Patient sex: M
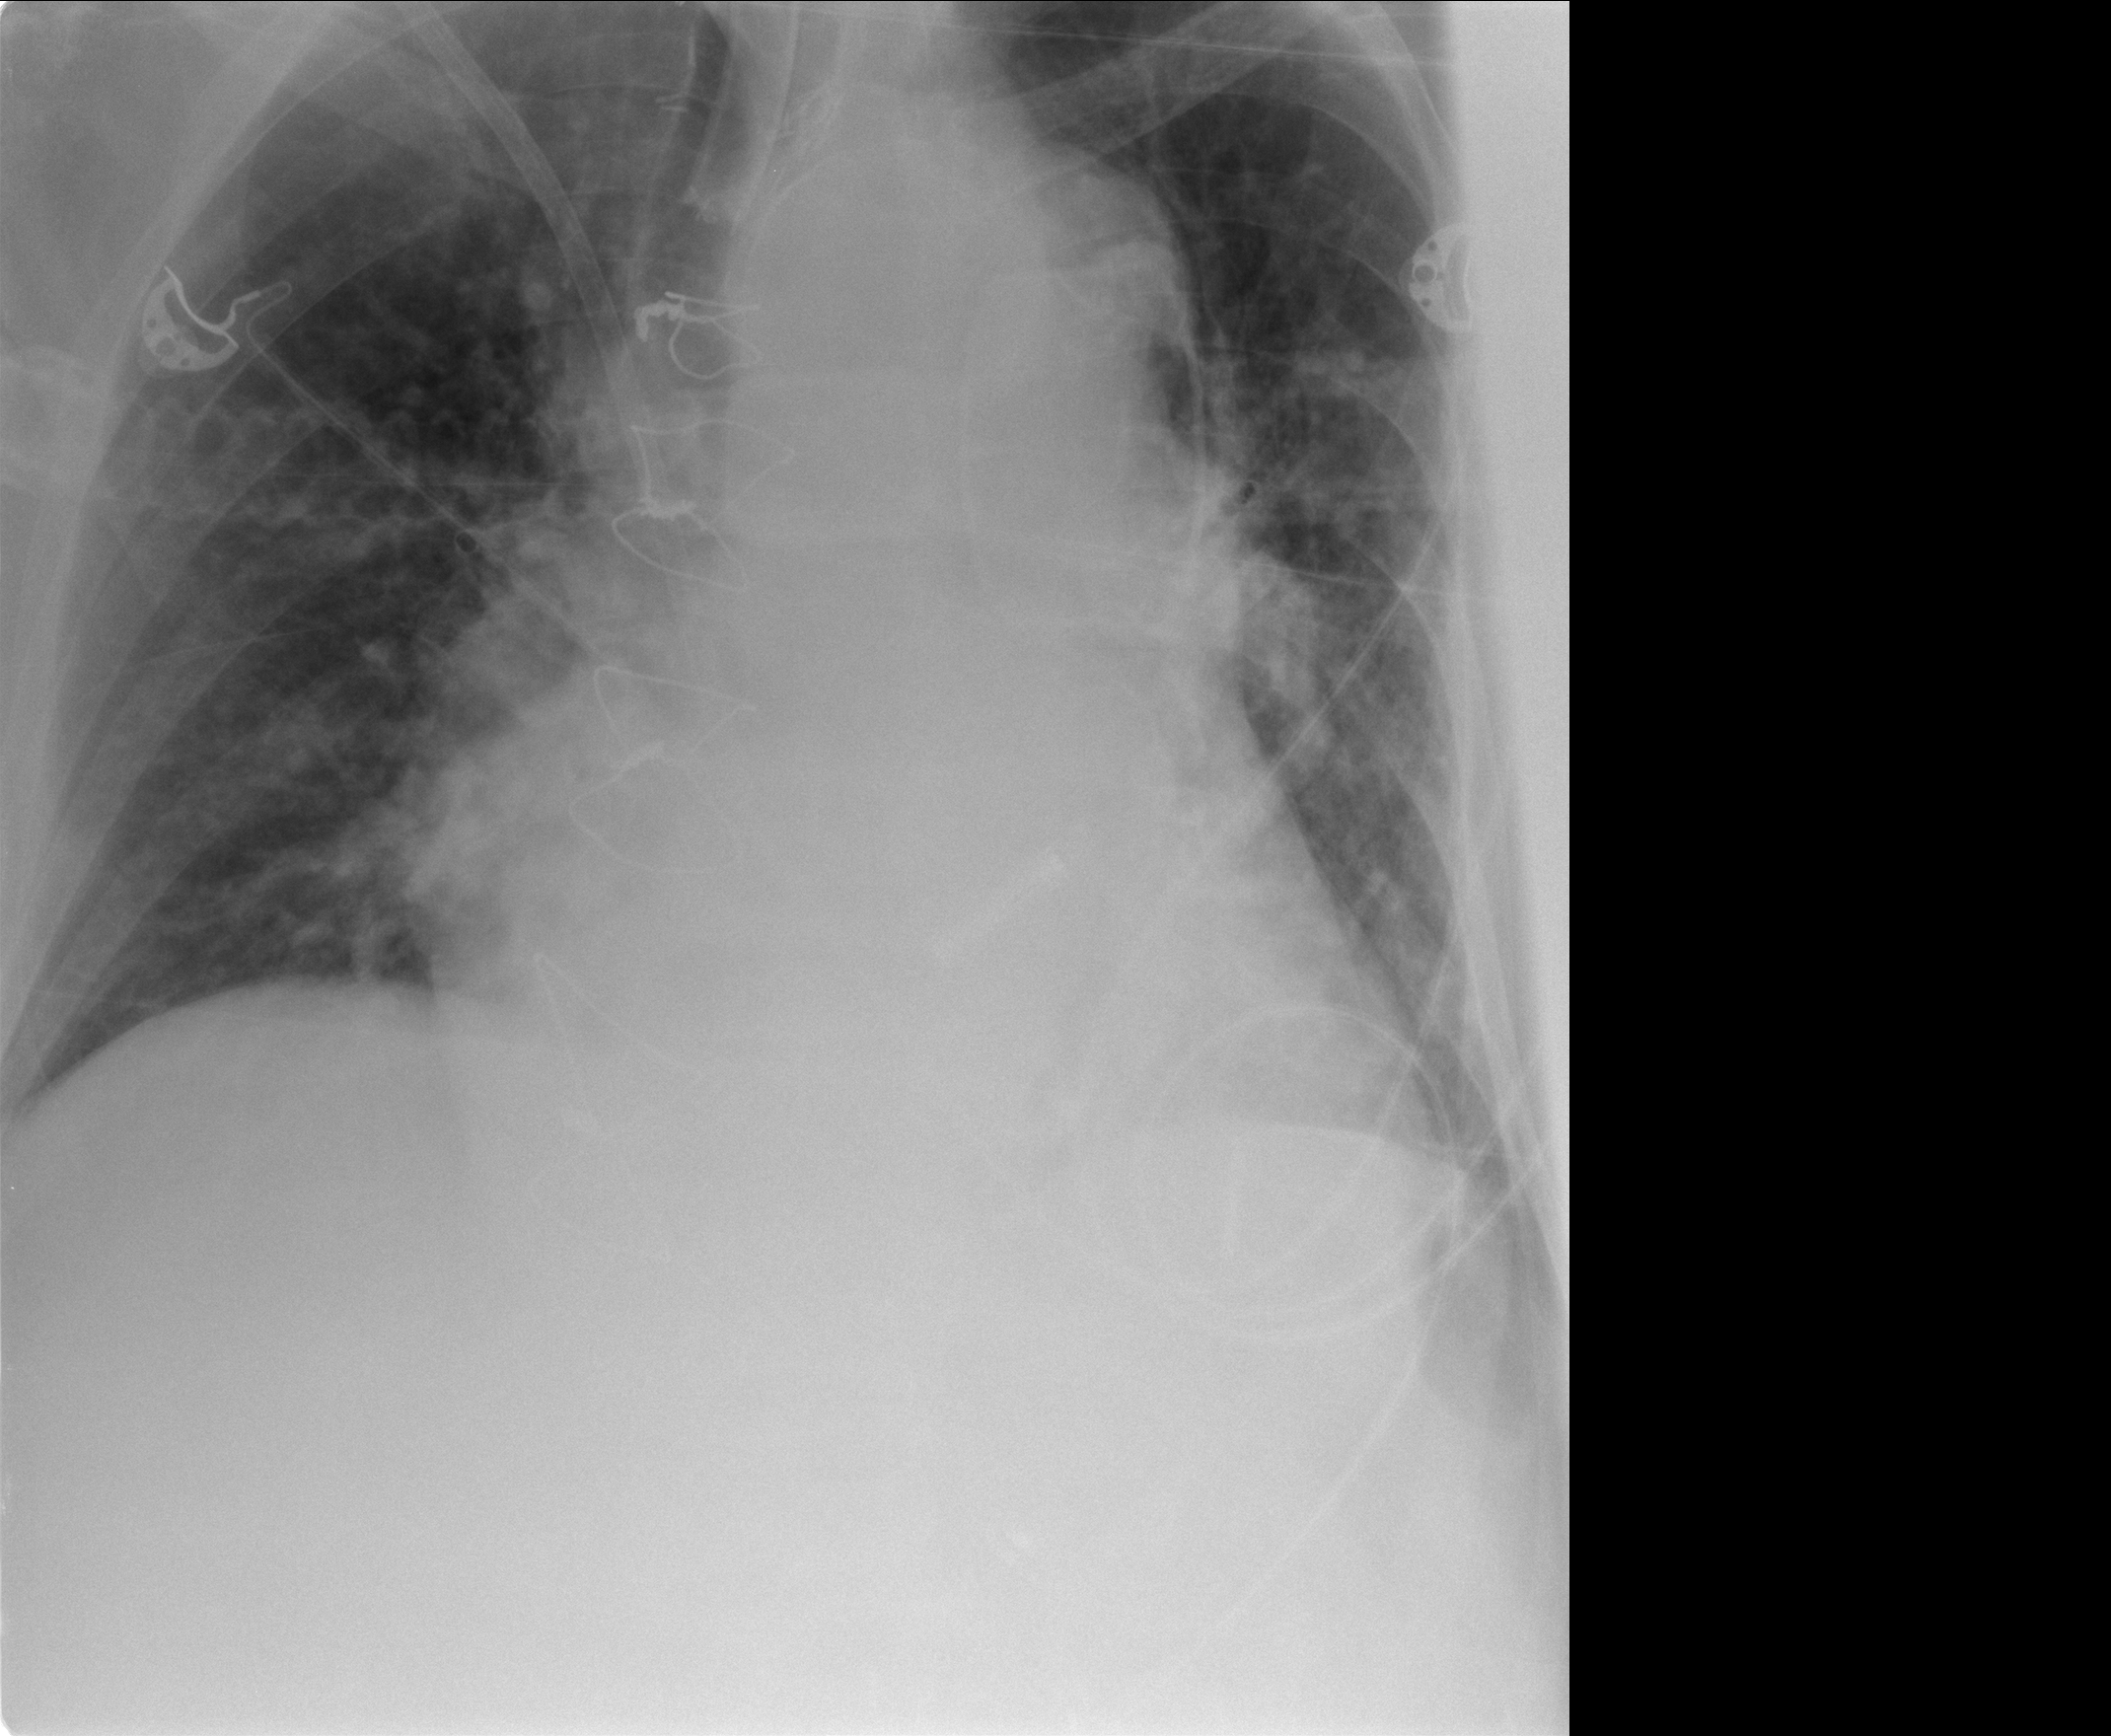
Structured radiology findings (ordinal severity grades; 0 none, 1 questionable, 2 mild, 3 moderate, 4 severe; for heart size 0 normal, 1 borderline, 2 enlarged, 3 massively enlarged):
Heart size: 2
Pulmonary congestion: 2
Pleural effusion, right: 0
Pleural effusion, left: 0
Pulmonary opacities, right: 1
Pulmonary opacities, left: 1
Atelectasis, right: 0
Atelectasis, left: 0